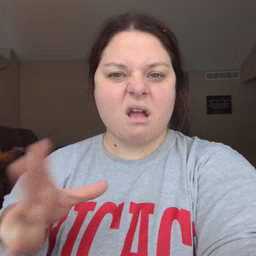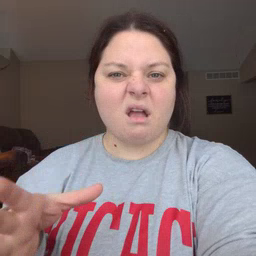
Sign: fine